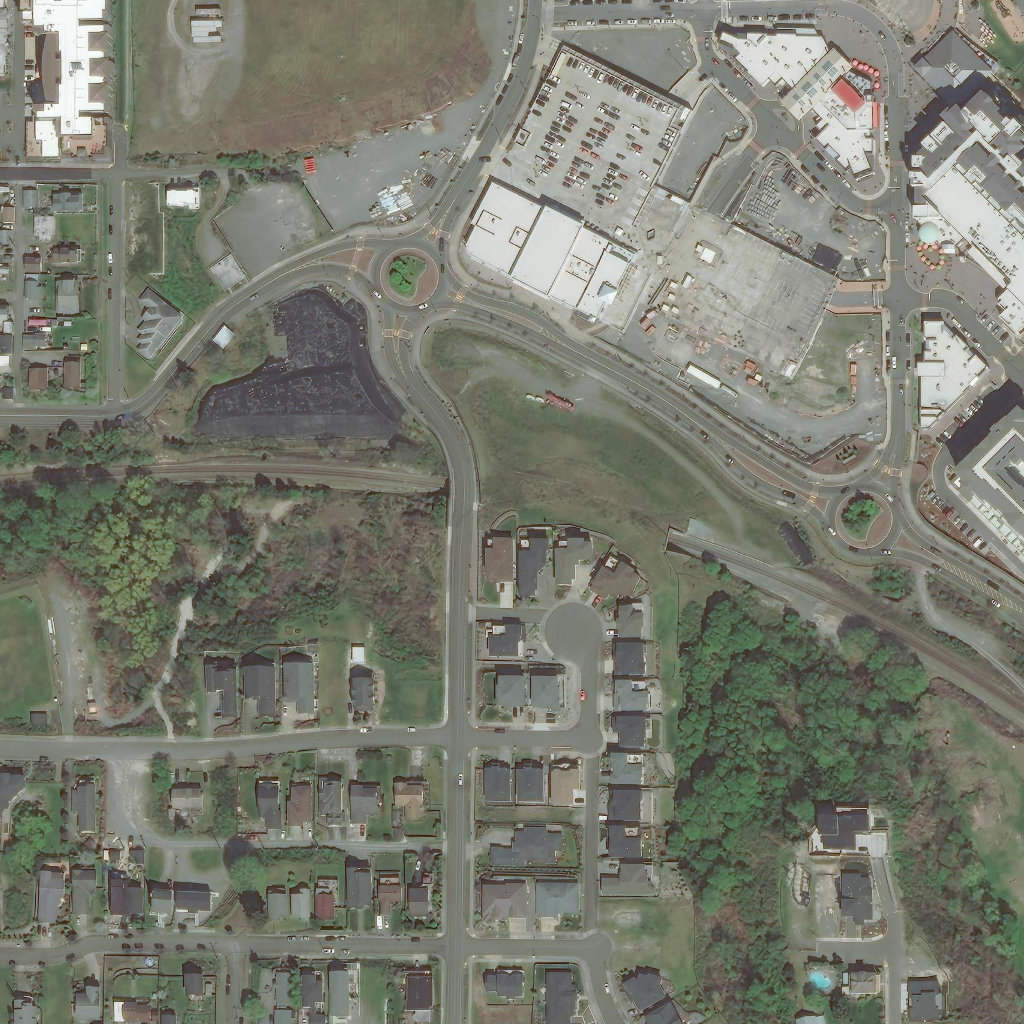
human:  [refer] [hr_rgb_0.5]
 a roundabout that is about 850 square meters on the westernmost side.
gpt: <box>[[35, 22, 44, 31, 0]]</box>

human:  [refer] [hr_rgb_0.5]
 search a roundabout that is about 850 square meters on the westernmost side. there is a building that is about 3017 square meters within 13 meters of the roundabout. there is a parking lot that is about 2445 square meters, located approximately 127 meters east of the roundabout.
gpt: <box>[[35, 22, 44, 31, 0]]</box>

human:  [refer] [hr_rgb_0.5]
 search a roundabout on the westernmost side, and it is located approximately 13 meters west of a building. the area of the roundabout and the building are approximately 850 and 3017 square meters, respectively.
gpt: <box>[[35, 22, 44, 31, 0]]</box>